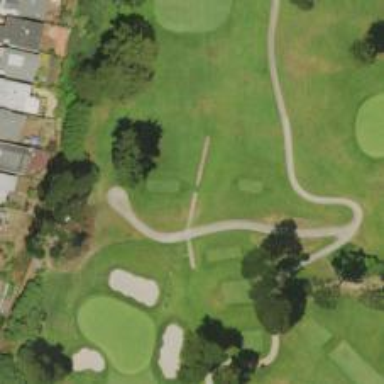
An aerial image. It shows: Service road used as golf cart path.